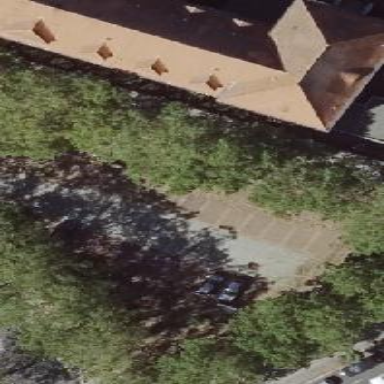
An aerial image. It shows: Street-side parking area.